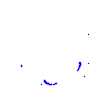
Particle: proton